Chest X-ray:
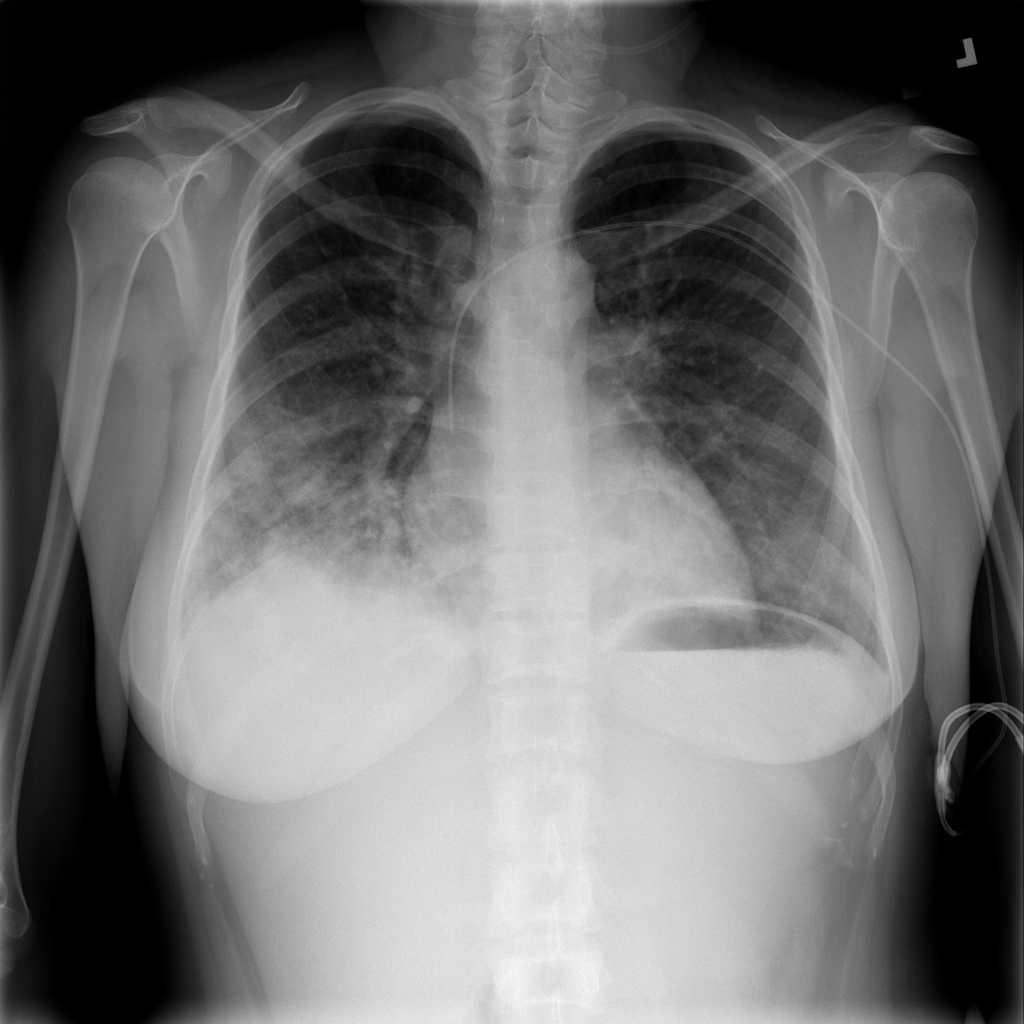
Findings: Consolidation, Effusion
No abnormal finding: no